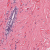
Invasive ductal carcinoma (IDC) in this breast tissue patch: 0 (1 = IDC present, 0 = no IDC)